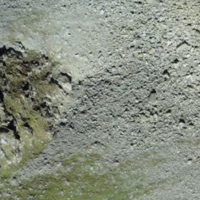
EUNIS habitat code: 48
Species observed at this site:
Aquila chrysaetos